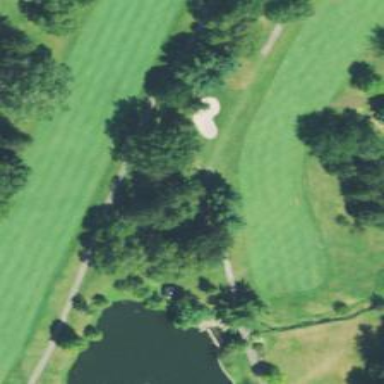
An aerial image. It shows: Footway that doubles as golf path.